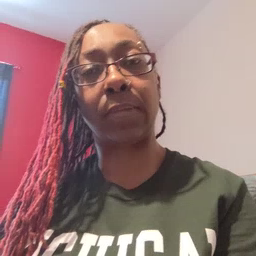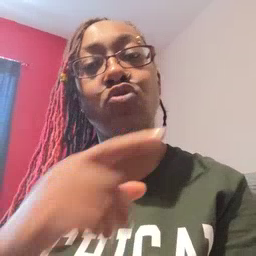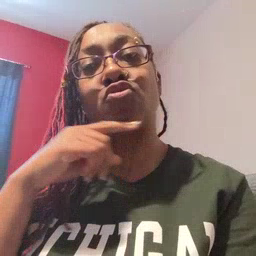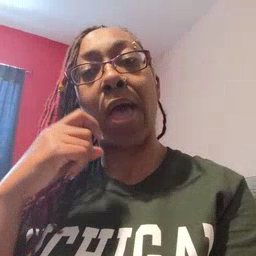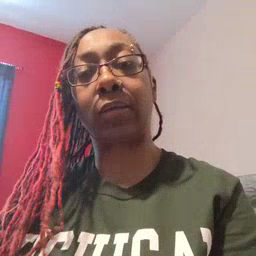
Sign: dry